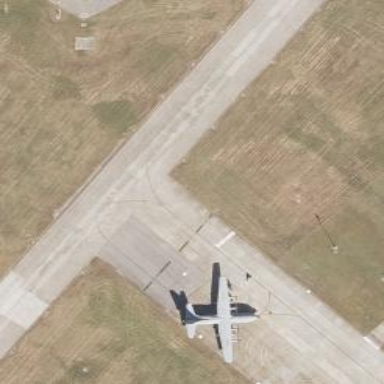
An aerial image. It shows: Image of taxiway at airport.